Question: I am creating a new footer sublayout in sitecore for use in multiple sites (we run a multi site environment). Currently a sublayout called StandardLayout is used, but I would like to change this across several of our sites to a new layout GlobalFooter.
The problem is that child items of the Home Page have overridden layout components, so what I would like to know is if there is an easy way to change the layout without losing all of the overridden components (as I expect that I may need to reset the layout in order for the flow down to occur)?
I am hoping to be able to just change the top level element (Home) and then have this flow down to the child elements, otherwise this task will become very long and tedious if I need to go through each item and change the presentation to use the new footer.

The icon circled in red in the image above indicates that the presentation has been overridden for that particular sitecore item.
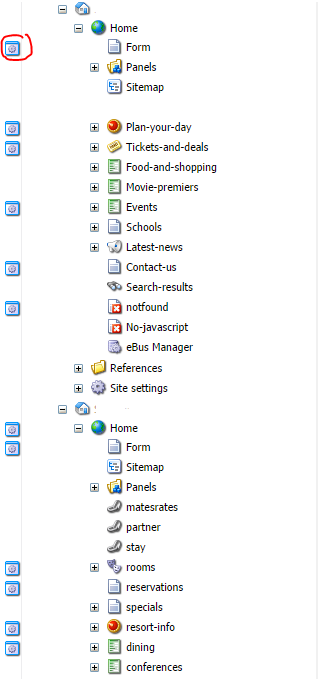
Answer: To answer your question, directly, there is no way to apply an update of the presentation details of a template to templates that inherit from it that have had their presentation details changed without losing the changes.
The solution described in the <URL> you linked to is the best solution for updating inherited presentation details in this manner. IMHO, I believe that this functionality should have been built into Sitecore long ago as a separate button on the ribbon, and you may choose to add one if you are so inclined. If you do not have the time to do so however, creating an admin page that you later delete from the site after using is a perfectly viable solution as well.